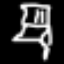
Label: chair